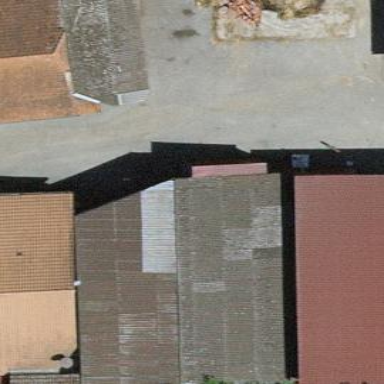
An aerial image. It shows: Barn.